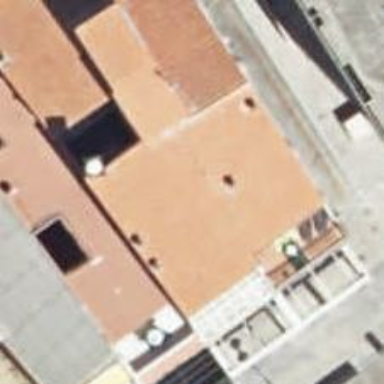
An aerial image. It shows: Restaurant.